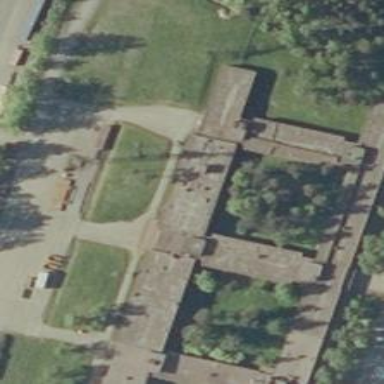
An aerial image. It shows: Courtyard with no specific details provided.